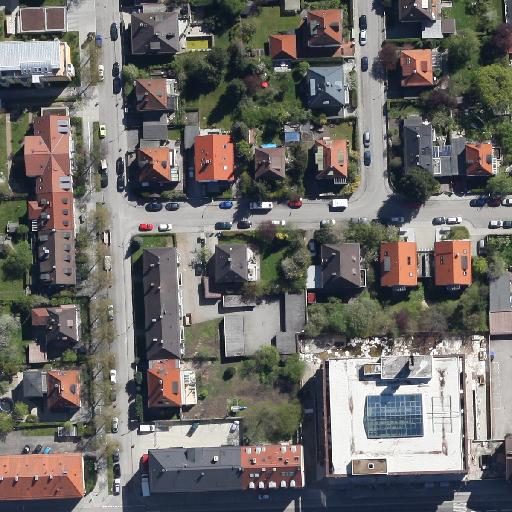
Referring expression: vehicle